Question: : Turns out the only problem was that I was behind a firewall that blocked some ports, but not 8000.
---
Edit: can't connect to port 9000 remotely, but port 8000 is ok and I don't know why :(
---
I've got this node.js application that's running on port and another one (<URL> running on port .
Running them on my machine is fine, but I have some problems when I put them up on a server ( instance - I did open the ports in the web console security group). The application works fine, but I can't connect to the proxy from outside. I tried to '$ telnet localhost 9000' on the server and it connects, so I guess that's a good sign.
Another thing that I have noticed is that if I try to run the applications separately, I get the same results, i.e.: 8000 - OK, 9000 - NOTOK :<.
However, if I change the port the proxy uses from 9000 to 8000, it works. And if I switch the ports, i.e. application:9000 and proxy:8000, I can connect to the proxy, but not to the application. I have also tried other numbers, but that wouldn't fix it either.
I guess there's something really stupid that has nothing to do with the application itself and that I'm missing, but I can't put my finger on it, so does anyone have any idea why this setup doesn't work?
'''
var express = require('express.io');
var app = module.exports = express();
require('./proxy');
app.http().io();
app.listen(8000);
// ...
'''
'''
var httpProxy = require('http-proxy');
var url = require('url');
httpProxy.createServer(function(req, res, proxy) {
// ...
proxy.proxyRequest(req, res, {
host: destination.host,
port: 80
});
}).listen(9000);
'''
'$ netstat -pln | grep node' output
'''
tcp 0 0 0.0.0.0:9000 0.0.0.0:* LISTEN 1487/node
tcp 0 0 0.0.0.0:8000 0.0.0.0:* LISTEN 1487/node
'''

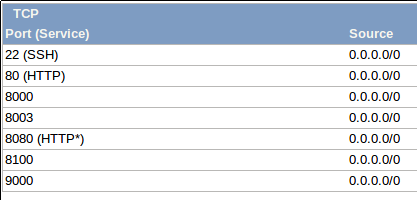
Answer: It turned out that the problem was not at all related to the application or the EC2 instance setup.
The network I was in while testing this was blocking some ports. This is why when moving the proxy to port '8000' it was working fine, but on '9000' or any other random ones that I tried it wasn't. D'oh!